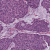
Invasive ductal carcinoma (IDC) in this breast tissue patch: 1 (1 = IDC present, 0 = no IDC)